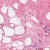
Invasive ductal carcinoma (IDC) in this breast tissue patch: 0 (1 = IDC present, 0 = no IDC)